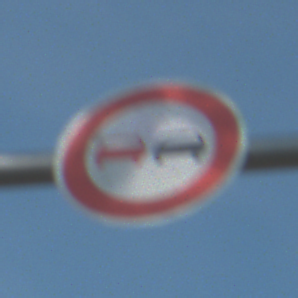
Verkehrszeichen: Ueberholverbot
Umgebung: Outdoor, Suburban
Tageszeit: MorningAfternoon
Wetter: Clear
Licht: Natural
Jahreszeit: NotSpecified
Kontrast: HighContrast